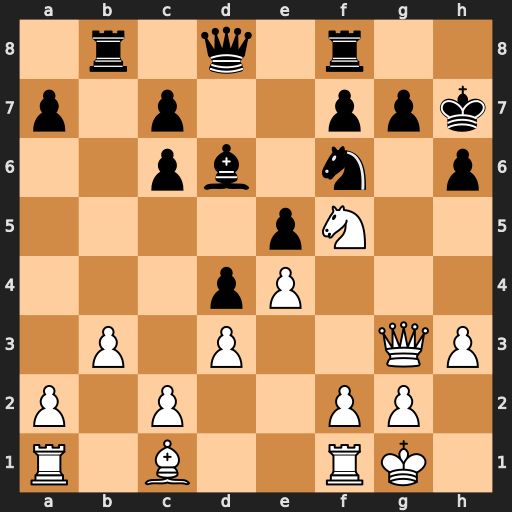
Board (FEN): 1r1q1r2/p1p2ppk/2pb1n1p/4pN2/3pP3/1P1P2QP/P1P2PP1/R1B2RK1
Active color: w
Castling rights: -
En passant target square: -
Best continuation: Qxg7#